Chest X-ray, AP view. Patient: 48 years old, sex F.
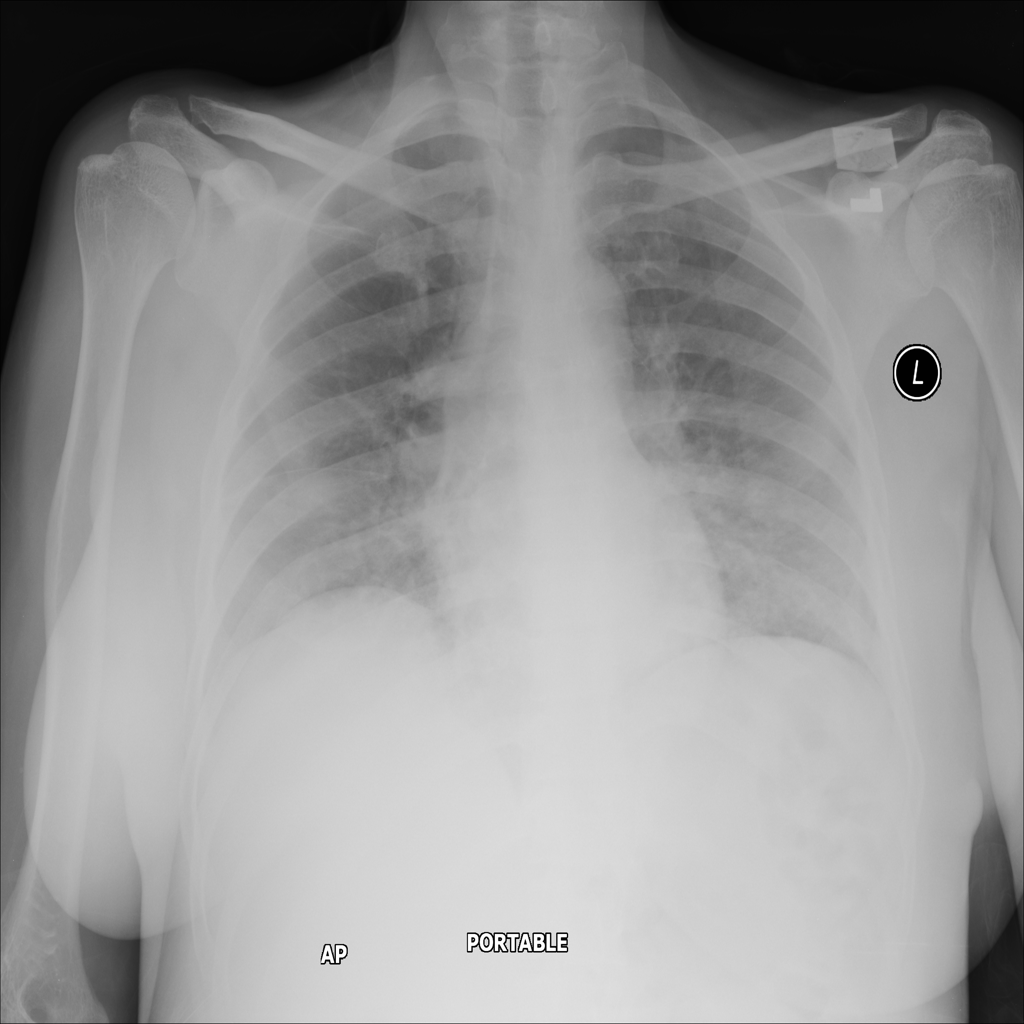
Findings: Infiltration